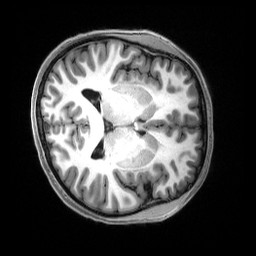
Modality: T1w
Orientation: axial
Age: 21
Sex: female
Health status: healthy
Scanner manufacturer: siemens
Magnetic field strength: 3 T
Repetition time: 2.5 s
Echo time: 0.00222 s